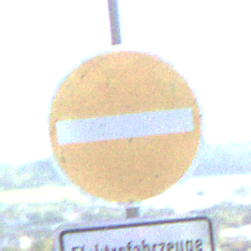
Verkehrszeichen: VerbotDerEinfahrt
Zusatzzeichen unten: BesondereFahrzeugeUndTransportgueter10
Umgebung: Outdoor, Nature
Tageszeit: MorningAfternoon
Wetter: PartlyCloudy
Licht: Natural
Jahreszeit: NotSpecified
Kontrast: HighContrast